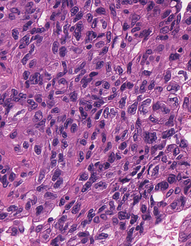
Tumor epithelial tissue: yes
Tumor-associated stroma tissue: no
Normal tissue: no